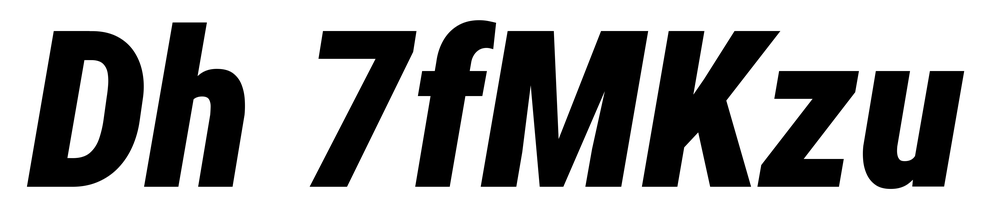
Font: Roboto-Italic_Condensed_Black_Italic